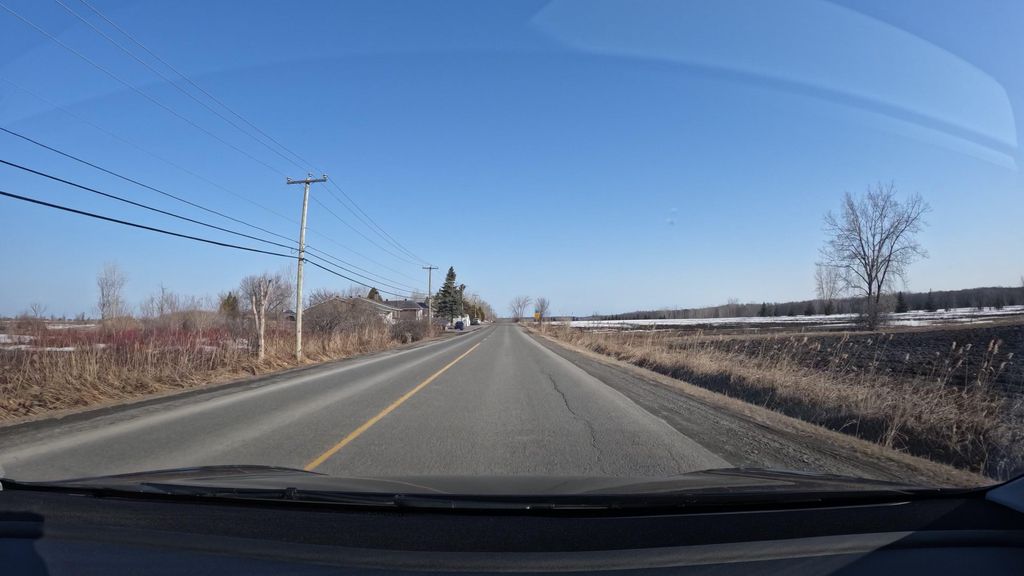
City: montreal